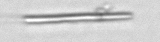
Label: fiber